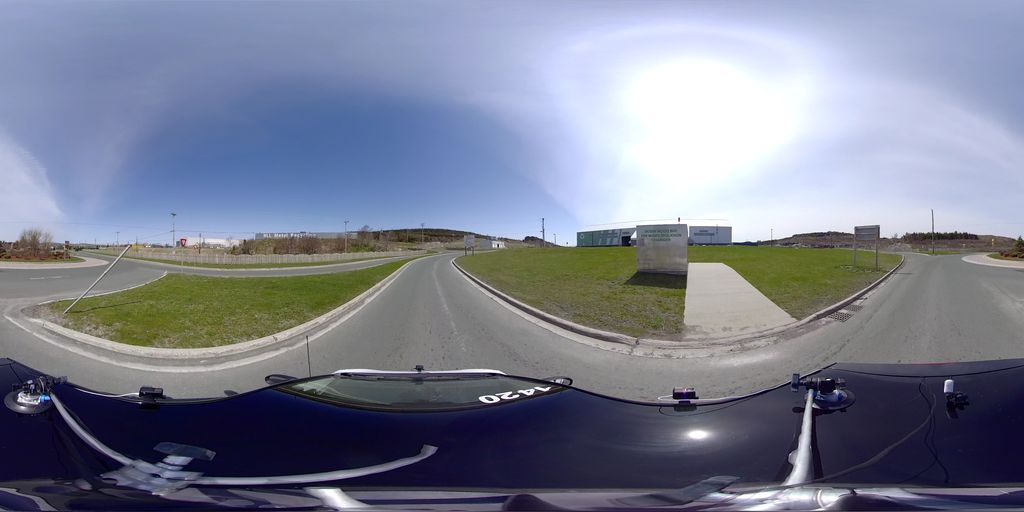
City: st_johns